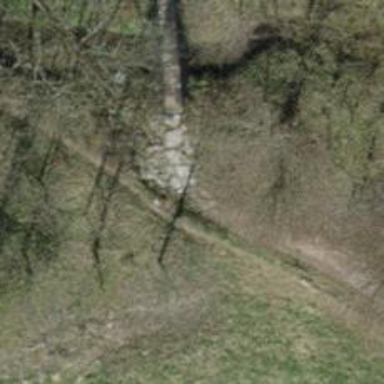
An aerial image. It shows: Path with stone surface.